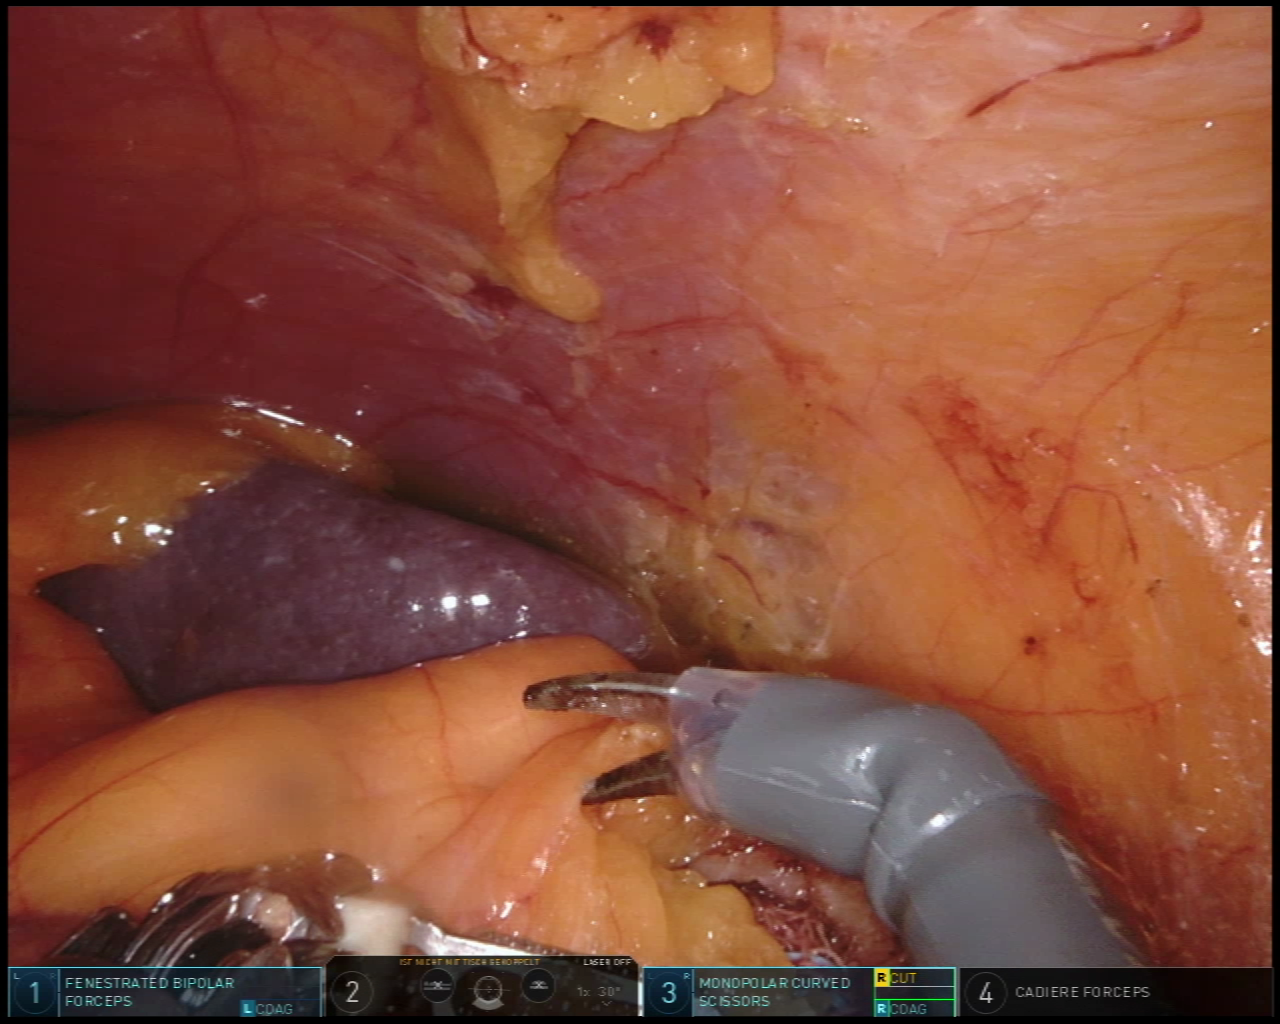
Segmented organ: spleen
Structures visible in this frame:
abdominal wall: yes
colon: no
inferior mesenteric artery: no
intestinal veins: no
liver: no
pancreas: no
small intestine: no
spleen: yes
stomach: no
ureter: no
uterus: no
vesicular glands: no